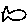
Label: fish